Question: I am simulating a banking system in which I have 100,000 transactions to run. Each type of transaction implements runnable, and I have various types of transactions which can occur.
'transactions' is an array of Runnables.
Ideally, the following code would solve my issue:
'''
for (Transaction transaction : transactions) {
new Thread(transaction).start();
}
'''
However, obviously a 'java.lang.OutOfMemoryError: unable to create new native thread' is bound to occur when attempting to start 100,000 threads.
So next I tried implementing an ExecutorService to create a thread pool to manage my 100,000 runnables.
'''
ExecutorService service;
int cpus = Runtime.getRuntime().availableProcessors();
// cpus == 8 in my case
service = Executors.newFixedThreadPool(cpus);
for (Transaction transaction : transactions) {
service.execute(transaction);
}
'''
When trying this approach, long processes "hog" the JVM. For example, one type of transaction takes 30 - 60 seconds to execute. When profiling the application, no other threads are being allowed to run while the long transaction takes place.

In this case, thread 6 did not allow any other threads to run until its processing was complete.
So my question is: How can I run 100,000 transactions as fast as possible without running into memory problems? If ExecutorService is the answer, then how can I stop very long transactions from hogging the JVM and allow other transactions to run concurrently?
I am forcing certain types of transactions to occur for 30 - 60 seconds on purpose to ensure that my threaded program is working correctly. Each transaction locks on a single account, and there are 10 accounts. Here is my method which hogs the JVM: ( called by 'run()' )
'''
public void makeTransaction() {
synchronized(account) {
long timeStarted = System.nanoTime();
long timeToEnd = timeStarted + nanos;
this.view = new BatchView(transactionNumber, account.getId());
this.displayView();
while(true) {
if(System.nanoTime() % <PHONE> == 0) {
System.out.println("batch | " + account.getId());
}
if(System.nanoTime() >= timeToEnd) {
break;
}
}
}
}
'''
Each time this transaction gets run, only the one account gets locked, leaving 9 others that should be available for processing.
Here is a link to a minified version of the project to demonstrate the problem: <URL>
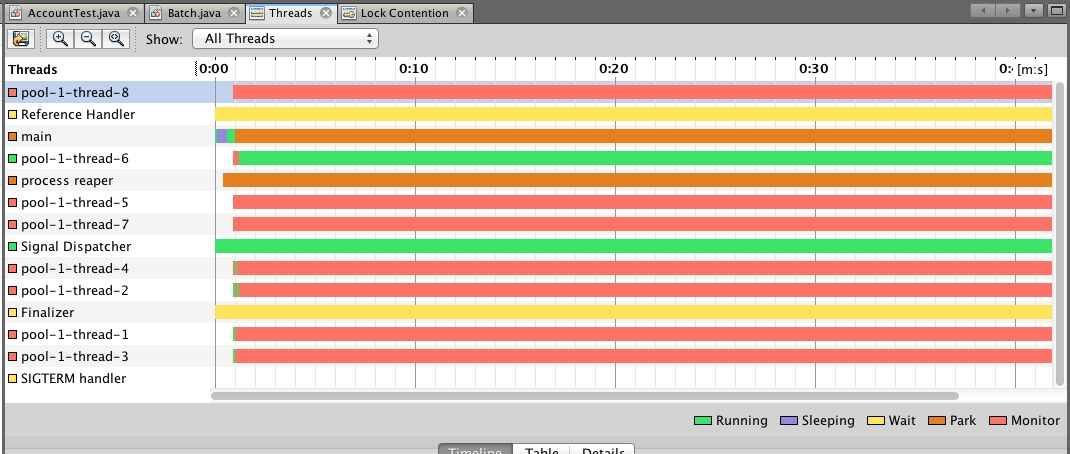
Answer: The problem with your application is that very soon all threads will have assigned a transaction for the same account, and then all but one thread have to wait. You can see this in the following screenshot, were I paused the application. Thread pool-1-thread-3 is currently handling a transaction for the Account object with id 19 (this id is not your account id, but a unique object id Eclipse assigns), and all other threads are waiting for the lock on the same Account object. The account object is the one where your id is 9.

Why does this happen? In transaction 853, one thread starts the first long running transaction (for account 9). The other threads continue to work on the other transactions. However, when any of the threads reaches another transaction for account 9, it will have to stop and wait. Transactions 857, 861, and 862 are also for account 9, and each blocks one thread, so at this time all my threads are blocked (on my quad core).
How to solve this? This depends on your use case.
If in your actual program it is guaranteed that there is no incoming transaction for a given account X as long as there is another transaction running for account X, you do not need to change anything.
If your number of accounts is very large compared to the number of threads, the problem becomes more unlikely, so you might decide to live with it.
If your number of accounts is relatively low (let's say maybe less than hundred or so), you should (as Peter said) have a single (endlessly-running) thread per account, each with its own transaction queue. This would probably be more efficient, because the threads do not need to "fight" over the shared queue.
Another solution would be to implement some form of "work stealing". This means that whenever a thread would be blocked, it instead looks for some other work to do. To implement this, you first need to be able to check whether a thread could get the lock for a given account. With 'synchronized' in Java this is not possible, so you need something like <URL>.
Now each thread would poll transactions from the queue in a loop. First it tries to acquire the lock for the respective account with 'tryLock()'. If this fails, add the transaction to a (thread-specific) list, fetch the next transaction from the queue, and try for this one, until you find a transaction you can handle. After a transaction was finished, first look in the list for now-possible-to handle transactions before pulling another transaction from the global queue. The code could you roughly like the following:
'''
public BlockingQueue<Transaction> queue = ...; // the global queue for all threads
public void run() {
LinkedList<Transaction> myTransactions = new LinkedList<>();
while (true) {
Transaction t = queue.take();
while (!t.getLock().tryLock()) {
myTransactions.add(t);
}
try {
// here we hold the lock for t
t.makeTransaction();
} finally {
t.getLock().unlock();
}
Iterator<Transaction> iter = myTransactions.iterator();
while (iter.hasNext()) {
t = iter.next();
if (t.getLock().tryLock()) {
try {
t.makeTransaction();
} finally {
t.getLock().unlock();
}
iter.remove();
}
}
}
}
'''
Note that this still has at least the following problems you might want to address:
- 'queue.take()''queue'-
A simpler alternative might be to 'put()' transactions into the queue (at the end) if you cannot acquire the lock for them, but this would make them executed in a very arbitrary order (which may happen with the above solution, too, but maybe not so extremely).
A better solution might be to attach a queue to each account instead of thread-specific lists. Then a thread would add a transaction to the queue of the respective account whenever it finds this account blocked. When a thread finishes a transaction for account X, it should first look in the queue of account X, if any transactions have been added there, before looking at the global list.